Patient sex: F
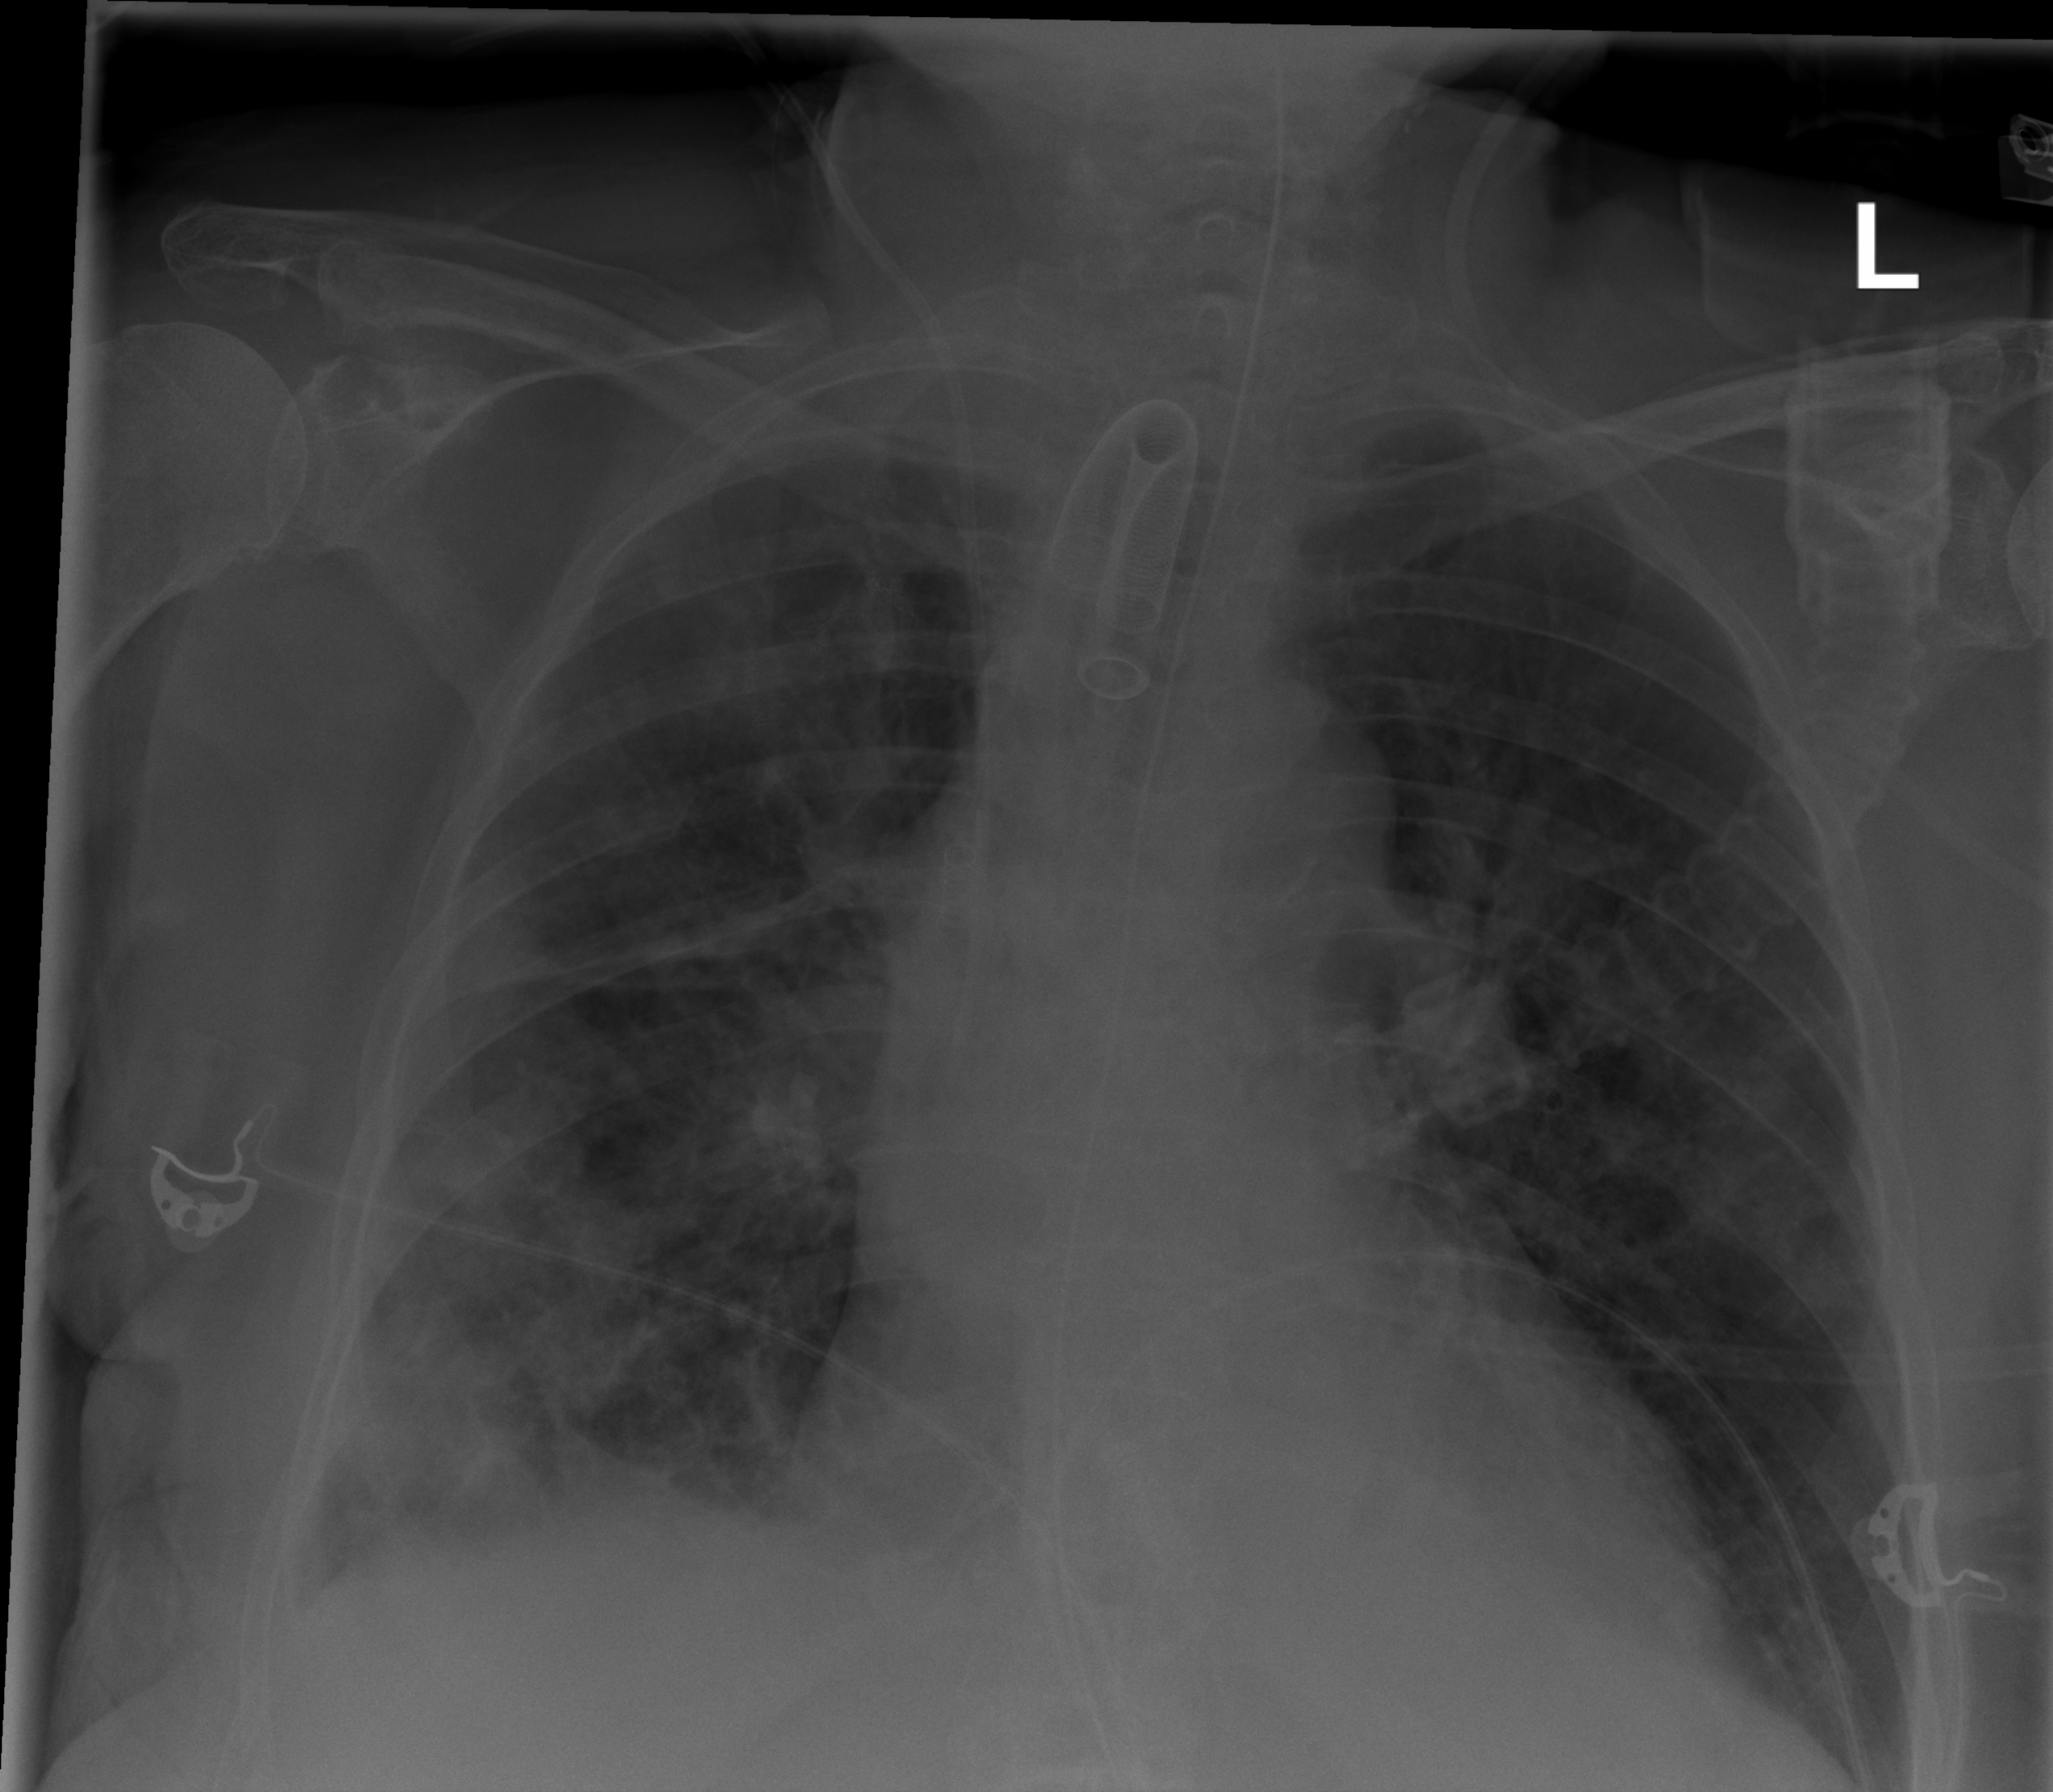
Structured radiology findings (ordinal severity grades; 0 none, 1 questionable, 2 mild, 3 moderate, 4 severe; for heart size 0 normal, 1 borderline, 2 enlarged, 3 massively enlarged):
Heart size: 0
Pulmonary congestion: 0
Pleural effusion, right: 2
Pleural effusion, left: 0
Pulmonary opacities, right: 2
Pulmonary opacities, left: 0
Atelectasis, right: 2
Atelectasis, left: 0